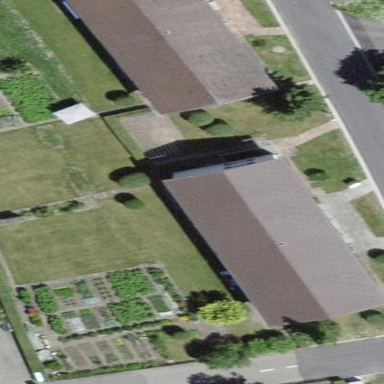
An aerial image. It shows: Residential building with gabled roof.